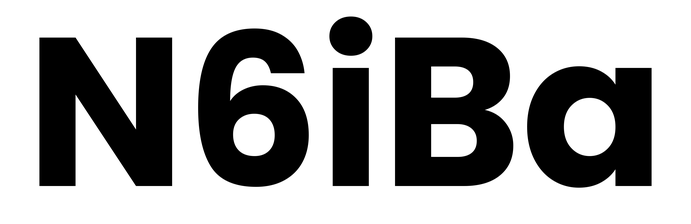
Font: Poppins-Bold